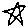
Label: star